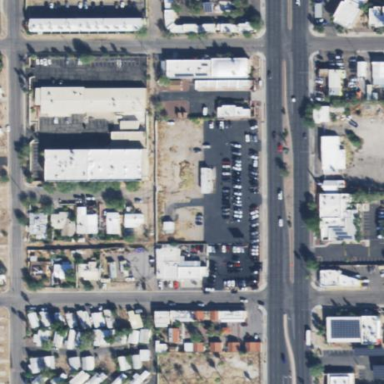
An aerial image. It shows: Car shop.